Question: I noticed that sitecore has the option of exporting users in an Excel format.

I need to have similar functionality for exporting 'participations', (a users can enlist to take part in an 'event', and if their entry is approved via a sitecore workflow, a 'participation' item is created in the content tree)
Since mostly everything in Sitecore is in essence based on items, and I want to export items to Excel, my question is - what are some of the best ways of doing this?
Questions:
1. Is there a way to re-use this functionality for regular items?
2. Would it be a good idea to create a custom admin page (any tips on doing this?) which has some custom code that reads the items from the database using the API?
3. are there sitecore plugins/shared source projects that can help me achieve this?
Or does anyone have a better idea? - would it be better to just store the participations in SQL? I'm mostly doing it this way because I want to make use of the 'free' functionality offers, for example workflow, but if that leads to me using anti-patterns please shoot me ;)
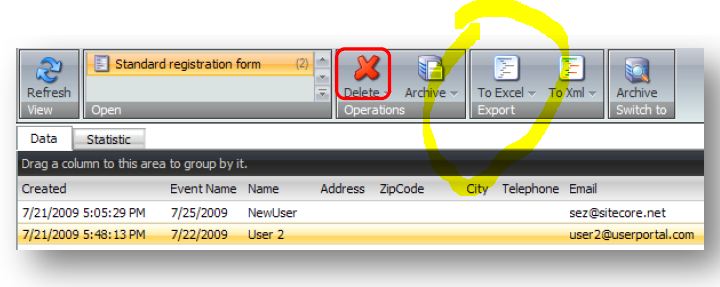
Answer: Found a most excellent shared source module which does exactly this (and much more)!
Basically it allows you to configure (and easily extend, if you need to) any kind of table based report on 'items'.
The report module shows up as an application in the sitecore menu (like the user manager tool) and comes with features such as xml,csv, xls export. It's also really easy to set up, once you get the hang of it.
<URL>